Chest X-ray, PA view. Patient: 38 years old, sex M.
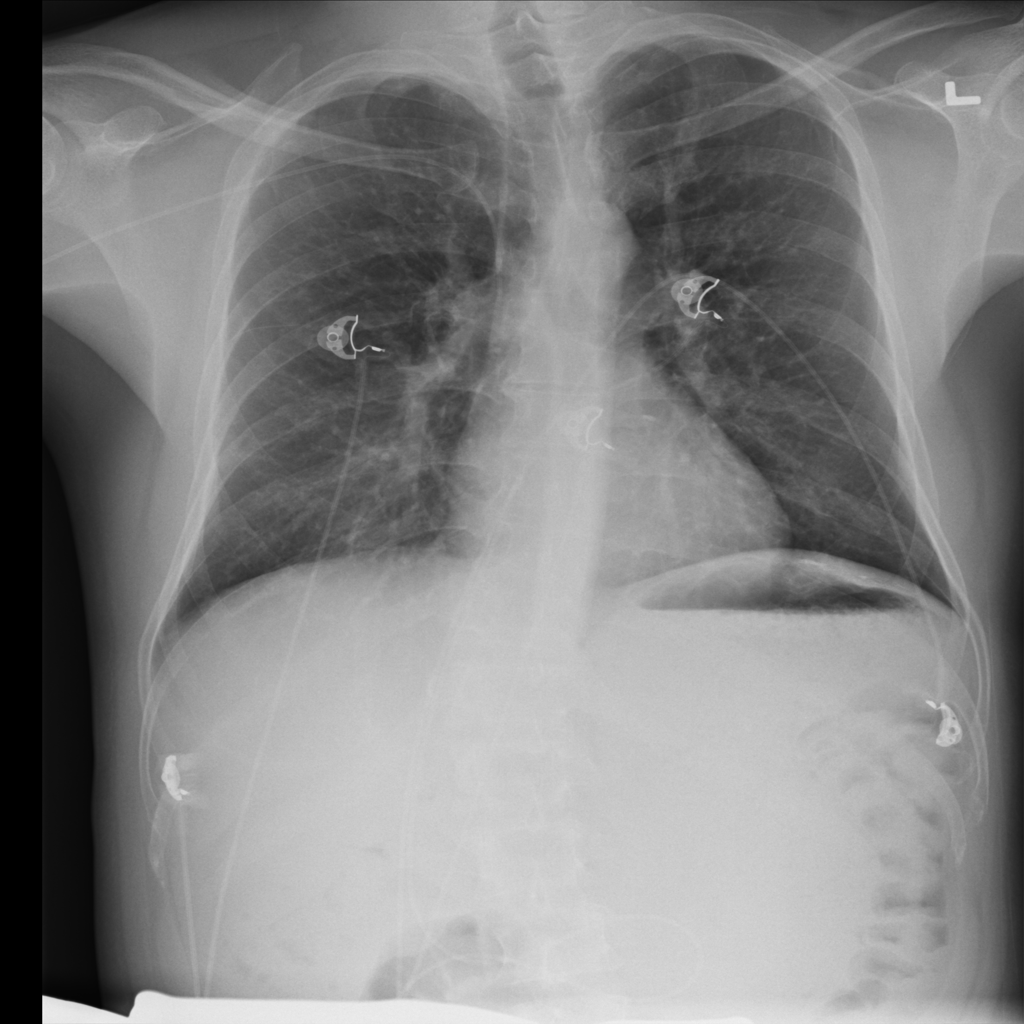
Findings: No Finding